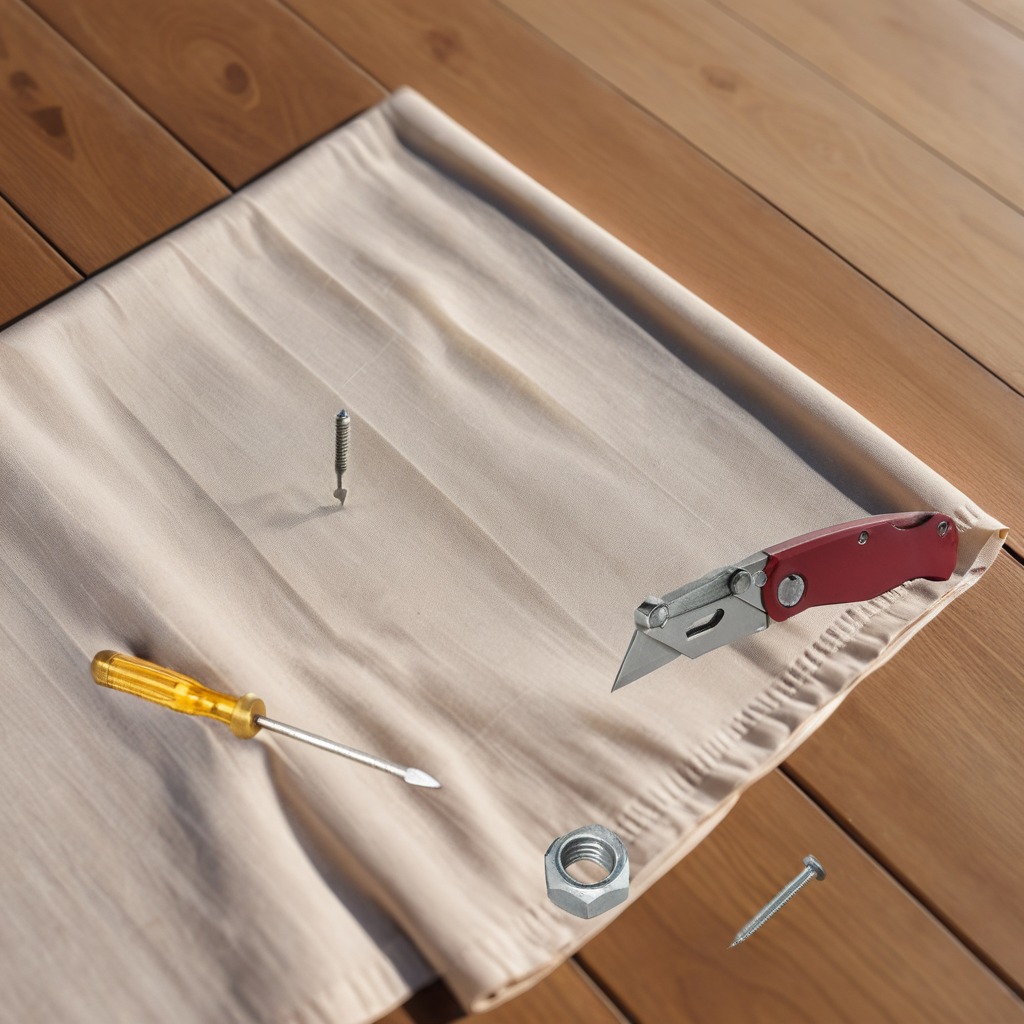
A utility knife, a metal machine screw, an iron nail, a screwdriver, and a metal nut are lying on the wooden table in an outdoor workshop during daytime bright natural light soft shadows worn but beneath the cloth.